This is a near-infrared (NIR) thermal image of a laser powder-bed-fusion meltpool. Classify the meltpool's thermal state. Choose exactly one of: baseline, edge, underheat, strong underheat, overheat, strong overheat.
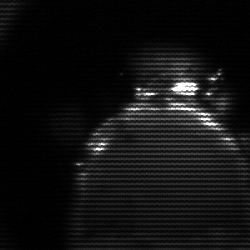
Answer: edge